Question: I'm trying out the new dataview component and I'm working with this Sencha example:
<URL>
In KittensListItem, I removed the image and now I want to add three
buttons that say: "Email", "Facebook", and "Twitter", and not the
value in the Store. When the user clicks on each button, I'd like to
show each button's respective Store value. How can this be accomplished?
Here's what the screen looks like at the moment:

Example.view.KittensListItem:
Model:
Store:
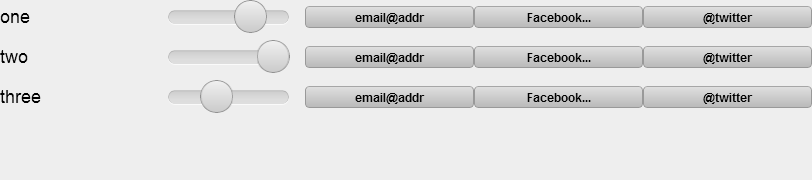
Answer: After scouring the Internet I found a <URL> to the 'tap' event for each button. The trick is to add a tap listener in the update* functions. I'm still not sure how to set the static labels on each button.
Btw, a better answer gets someone else the upvote and check.